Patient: sex F, age 57
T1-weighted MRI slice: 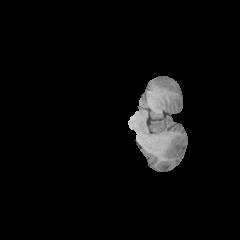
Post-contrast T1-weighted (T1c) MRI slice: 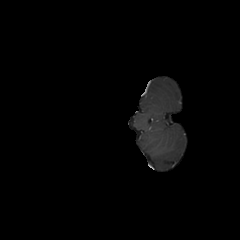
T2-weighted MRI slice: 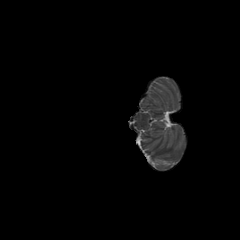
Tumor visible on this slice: no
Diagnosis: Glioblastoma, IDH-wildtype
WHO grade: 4